Question: In the <URL> I type in the word "milk" in English, and it gets instantly translated into Hindi:.
Now I need to somehow get that Hindi word out and place it into the clipboard.
I wonder how can I do it in Javascript?
I am using FireFox
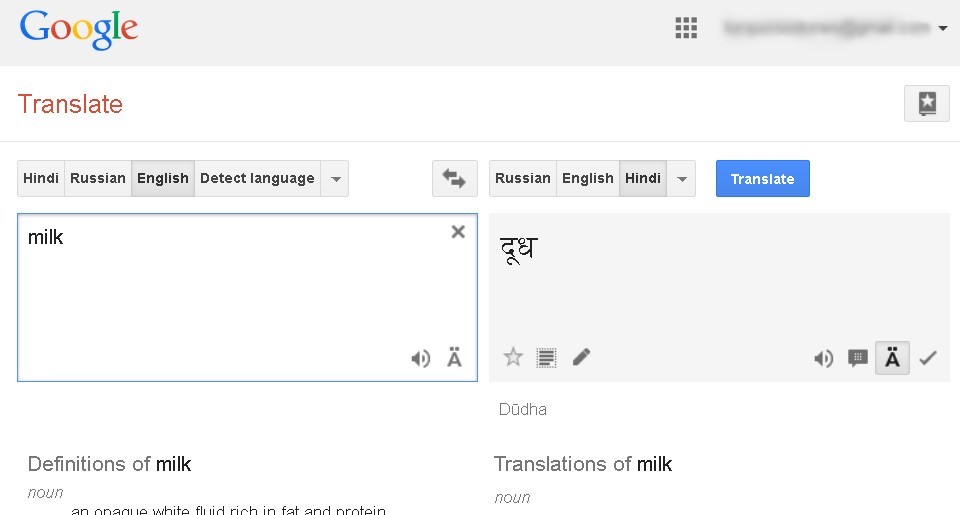
Answer: Although as already mentioned in the comments it is preferable to use <URL>, it is still possible to do what you are asking via JavaScript.
First, navigate to the <URL>.
Then type the following command:
'''
document.querySelector('#result_box').textContent
'''
That is how you retrieve the value. As for the second step, support for copying data to the cilpboard in JavaScript, is, well, an absolute mess: <URL>
I'm a bit out of the loop with new features in JavaScript and HTML, so they may have added proper cross-browser clipboard support in the latest versions, however, the top answer in that question actually works quite well. Here it is applied to our existing code:
'''
var translatedText = document.querySelector('#result_box').textContent;
window.prompt("Press CTRL+C to copy the translated text to the clipboard, then ENTER to close the dialog", translatedText);
'''